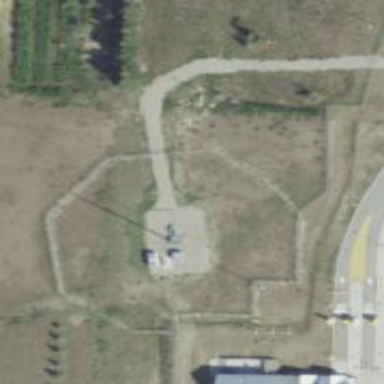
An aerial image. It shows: Communication mast tower.